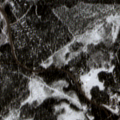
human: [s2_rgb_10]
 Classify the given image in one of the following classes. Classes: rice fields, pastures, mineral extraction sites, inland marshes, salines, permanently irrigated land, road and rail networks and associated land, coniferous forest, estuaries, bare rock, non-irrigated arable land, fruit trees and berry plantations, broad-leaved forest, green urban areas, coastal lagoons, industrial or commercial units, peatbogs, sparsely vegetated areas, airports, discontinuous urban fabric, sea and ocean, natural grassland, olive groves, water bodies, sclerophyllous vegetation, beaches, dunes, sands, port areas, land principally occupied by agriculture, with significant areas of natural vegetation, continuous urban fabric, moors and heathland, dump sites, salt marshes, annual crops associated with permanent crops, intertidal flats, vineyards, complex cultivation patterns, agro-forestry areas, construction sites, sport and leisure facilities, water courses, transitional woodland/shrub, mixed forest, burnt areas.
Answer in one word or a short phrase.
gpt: sport and leisure facilities, coniferous forest, mixed forest, peatbogs